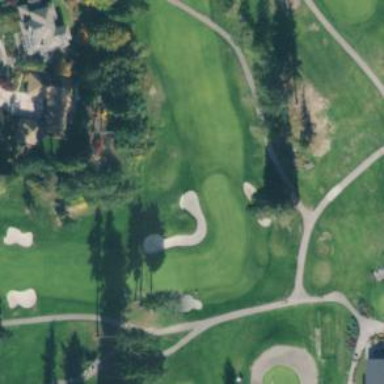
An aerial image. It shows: Green golf area with grass land use.